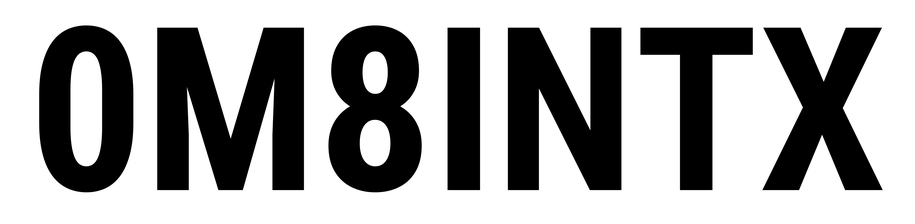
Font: Roboto_Condensed_Bold